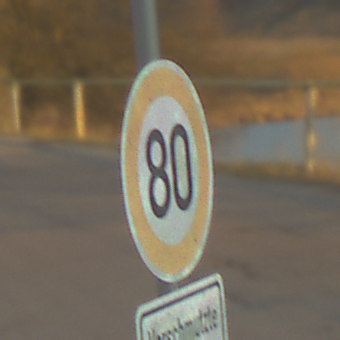
Verkehrszeichen: Geschwindigkeit80
Zusatzzeichen unten: HinweiseAufGefahrenDurchVerbaleAngabe4
Umgebung: Outdoor, RoadRail
Tageszeit: SunriseSunset
Wetter: PartlyCloudy
Licht: Natural
Jahreszeit: NotSpecified
Kontrast: HighContrast